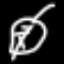
Label: leaf